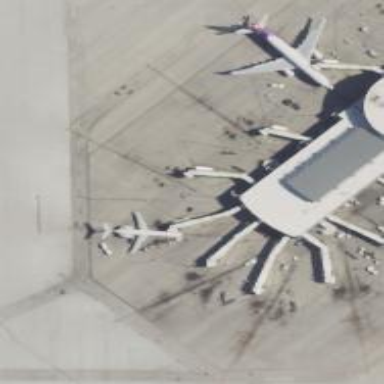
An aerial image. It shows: Airport gate.